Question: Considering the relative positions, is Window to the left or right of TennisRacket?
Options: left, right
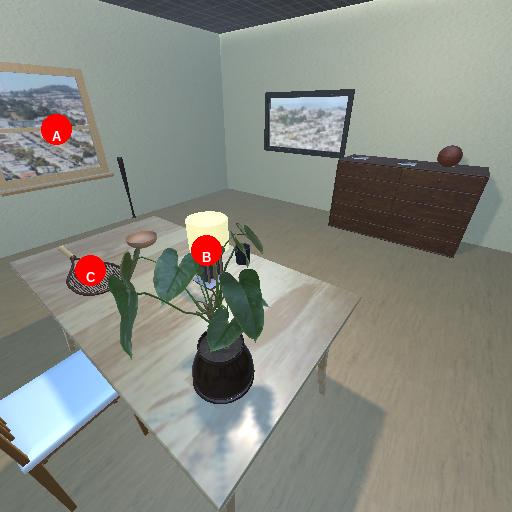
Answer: left